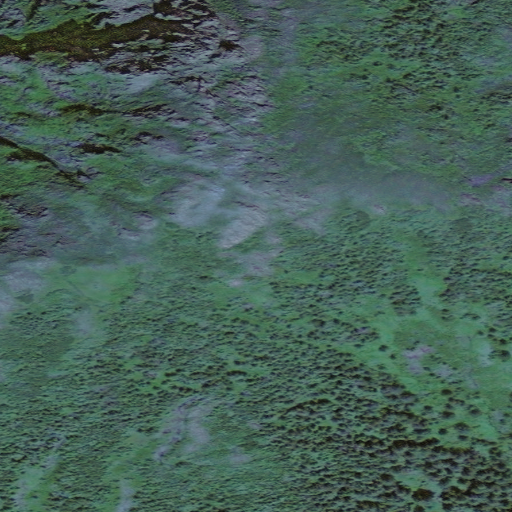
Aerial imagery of mountain in Alaska named Mount Douglas containing only unknown